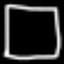
Label: square